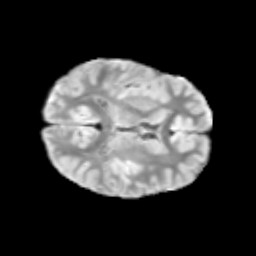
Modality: T2w
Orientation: axial
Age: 9
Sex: male
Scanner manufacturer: siemens
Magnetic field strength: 3 T
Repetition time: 3.8 s
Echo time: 0.07 s